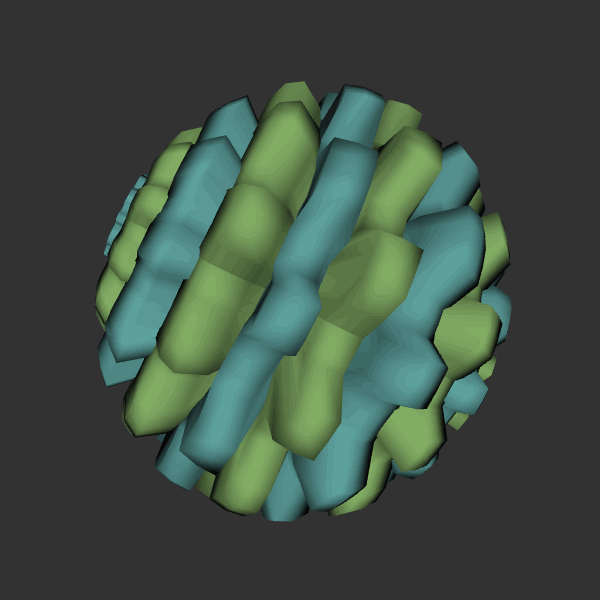
Background: dark